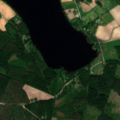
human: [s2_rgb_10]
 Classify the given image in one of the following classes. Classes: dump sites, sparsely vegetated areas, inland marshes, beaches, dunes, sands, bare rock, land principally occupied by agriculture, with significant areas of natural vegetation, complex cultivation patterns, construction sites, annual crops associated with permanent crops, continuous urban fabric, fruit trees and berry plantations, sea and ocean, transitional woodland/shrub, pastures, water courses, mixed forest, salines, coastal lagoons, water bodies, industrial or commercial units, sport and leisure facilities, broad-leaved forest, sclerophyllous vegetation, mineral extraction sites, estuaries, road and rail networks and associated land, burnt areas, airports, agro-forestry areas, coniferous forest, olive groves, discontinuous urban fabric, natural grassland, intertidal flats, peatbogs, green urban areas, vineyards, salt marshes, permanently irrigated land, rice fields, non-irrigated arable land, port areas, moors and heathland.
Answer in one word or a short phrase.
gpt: land principally occupied by agriculture, with significant areas of natural vegetation, coniferous forest, mixed forest, transitional woodland/shrub, water bodies